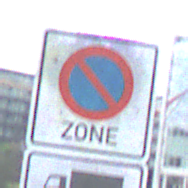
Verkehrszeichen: BeginnEingeschraenktesHalteverbotZone
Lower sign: HinweisDurchSinnbild7
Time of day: MorningAfternoon
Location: Outdoor (Urban)
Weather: Overcast
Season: NotSpecified
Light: Natural